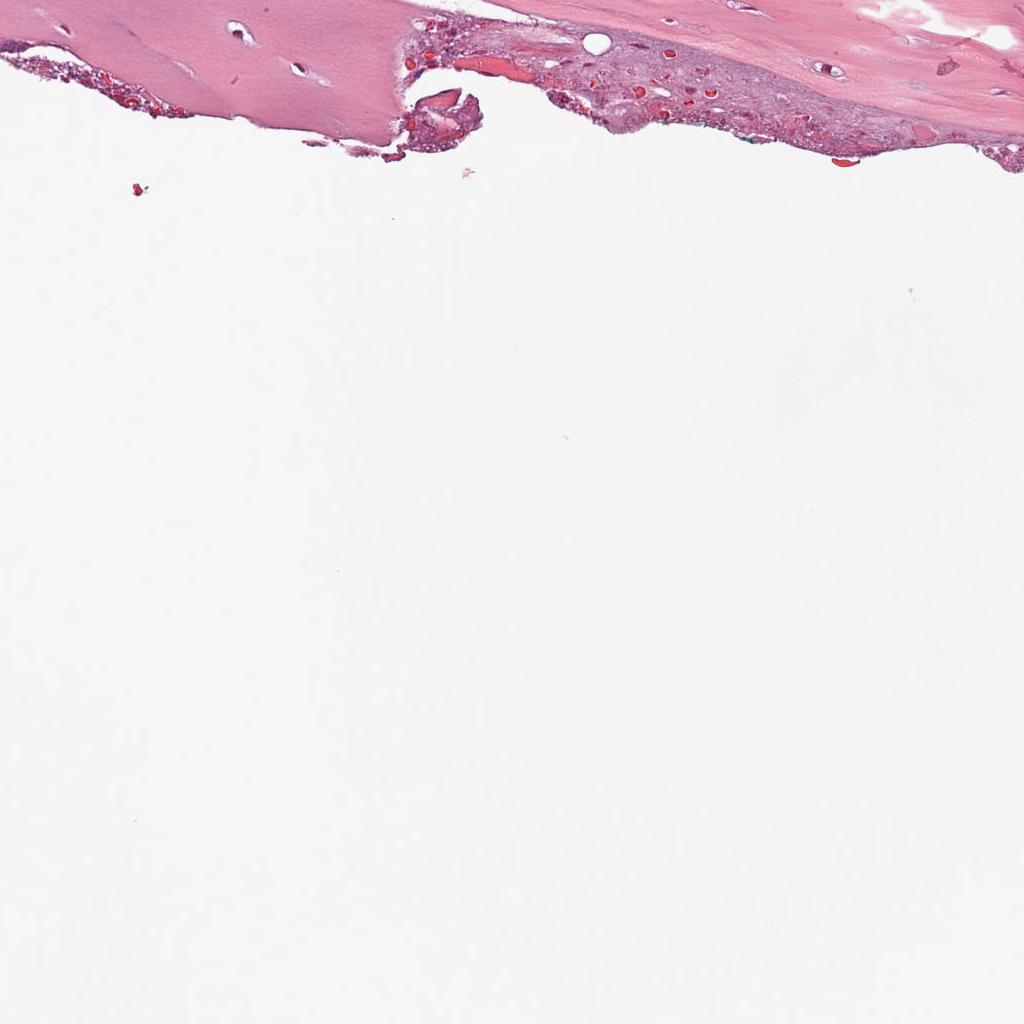
Label: Non-Tumor